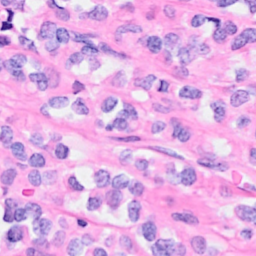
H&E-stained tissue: Breast